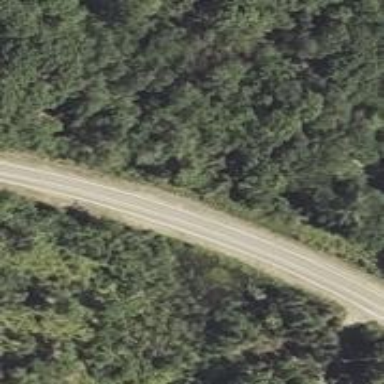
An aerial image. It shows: Unclassified road.